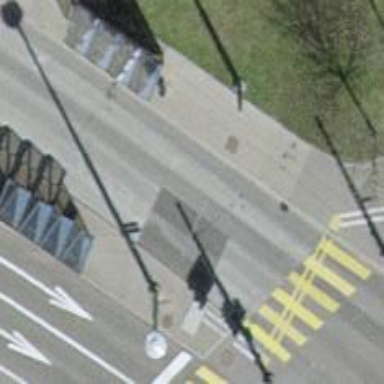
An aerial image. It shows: Trolleybus stop position for public transport.